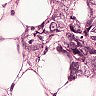
Metastatic tissue present: yes